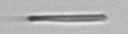
Label: fiber